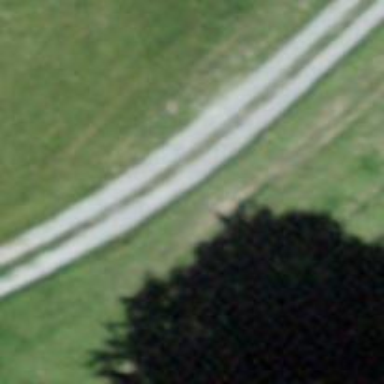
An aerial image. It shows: Unpaved track with grade 1 tracktype.